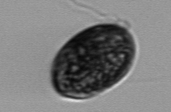
Label: Prorocentrum